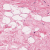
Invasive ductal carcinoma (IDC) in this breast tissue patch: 0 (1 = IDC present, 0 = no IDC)